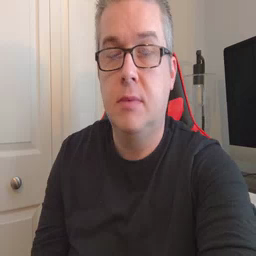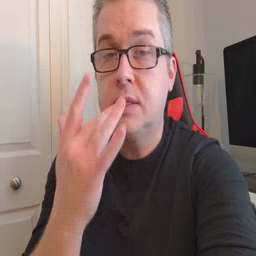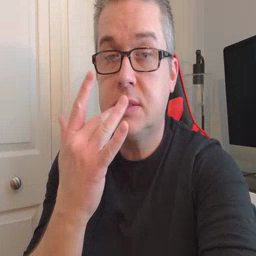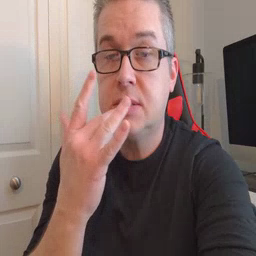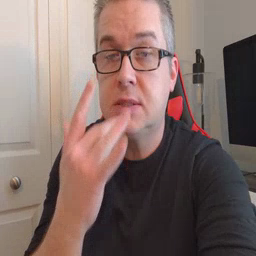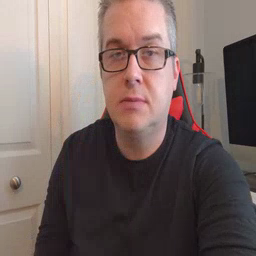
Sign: taste